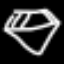
Label: diamond